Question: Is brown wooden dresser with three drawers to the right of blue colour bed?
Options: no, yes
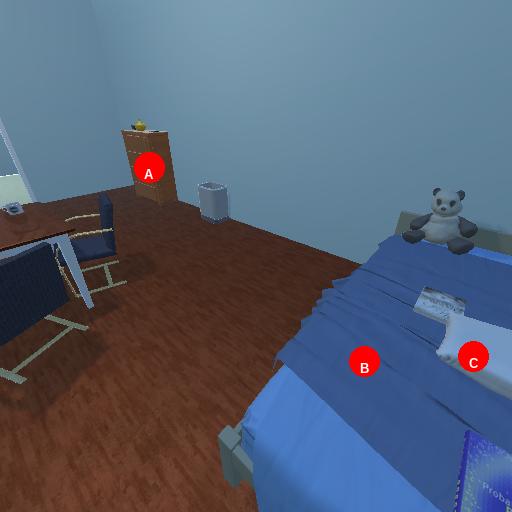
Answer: no